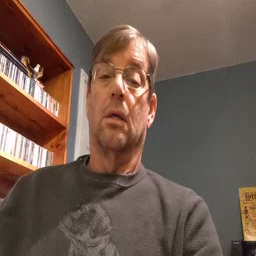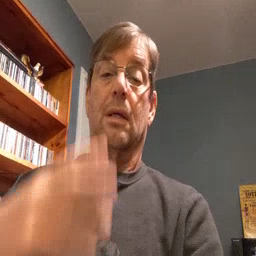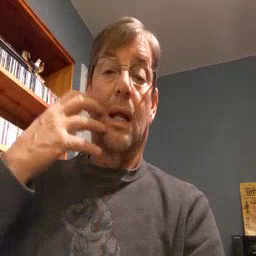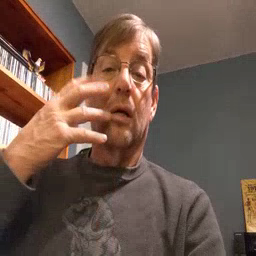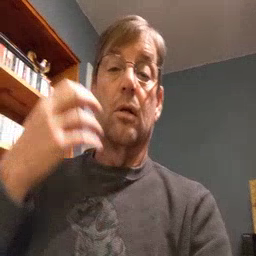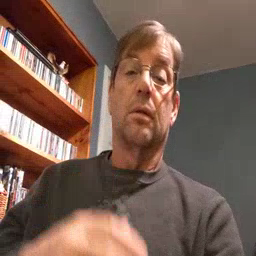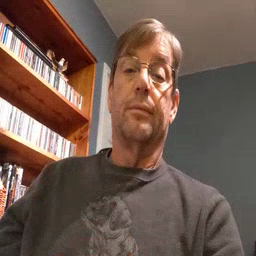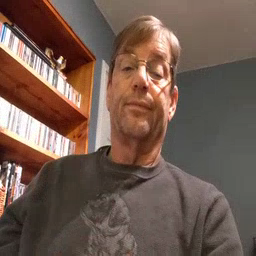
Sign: tiger